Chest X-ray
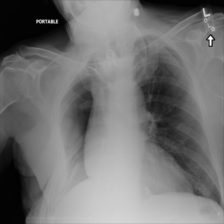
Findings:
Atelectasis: negative
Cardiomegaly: negative
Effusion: negative
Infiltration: negative
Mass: negative
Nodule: negative
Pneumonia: negative
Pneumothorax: negative
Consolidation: negative
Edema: negative
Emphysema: negative
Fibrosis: negative
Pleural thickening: negative
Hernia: negative